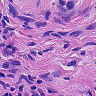
Metastatic tissue present: yes